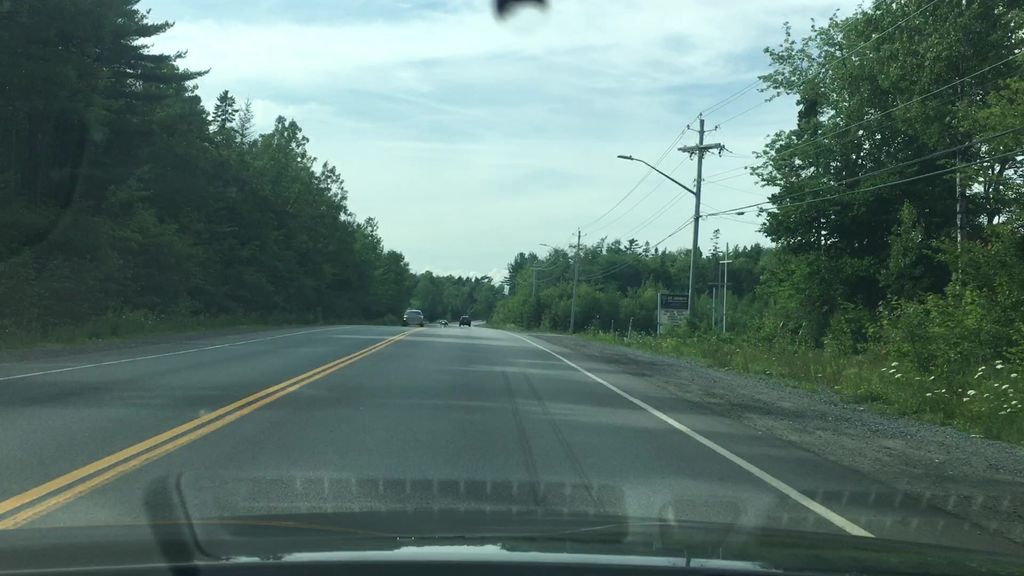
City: halifax